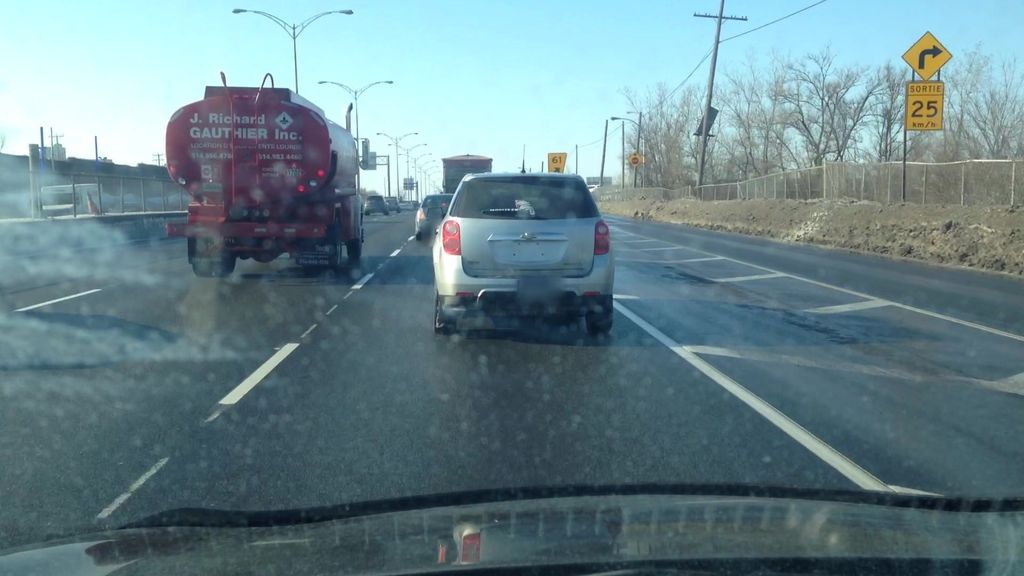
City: montreal